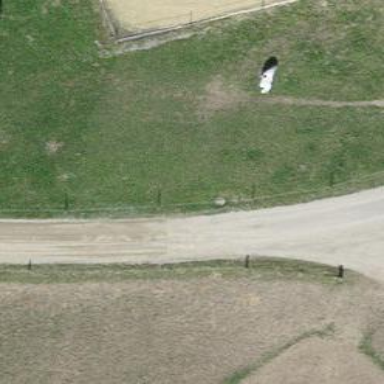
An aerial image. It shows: Gravel track with grade 2 tracktype.